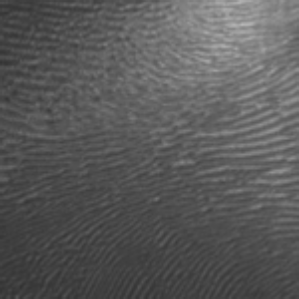
Label: frost